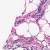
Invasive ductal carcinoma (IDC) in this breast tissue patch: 0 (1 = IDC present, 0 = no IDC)